Interaction volume radius: 5 \u00c5
Interaction volume height: 30 \u00c5
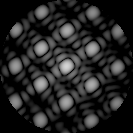
Disorder parameter: 0.06925